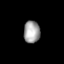
Tissue: skin
Cell type: Fibroblasts
Senescence score: 0.727
Nuclear area (px): 357
Mean DAPI intensity: 160.583